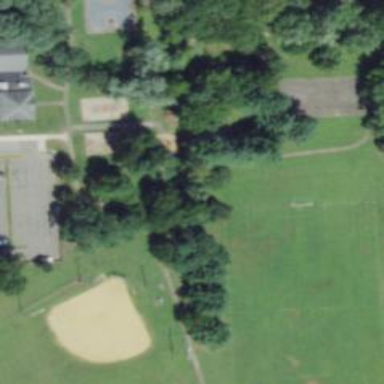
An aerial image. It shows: Recreation ground.